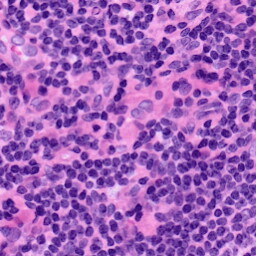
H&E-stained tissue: LymphNode